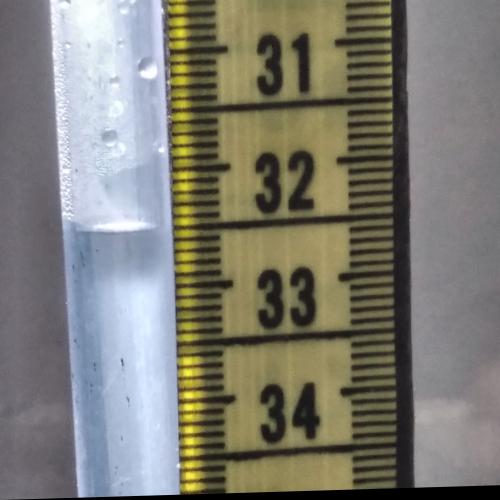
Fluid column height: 32.5 cm